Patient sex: M
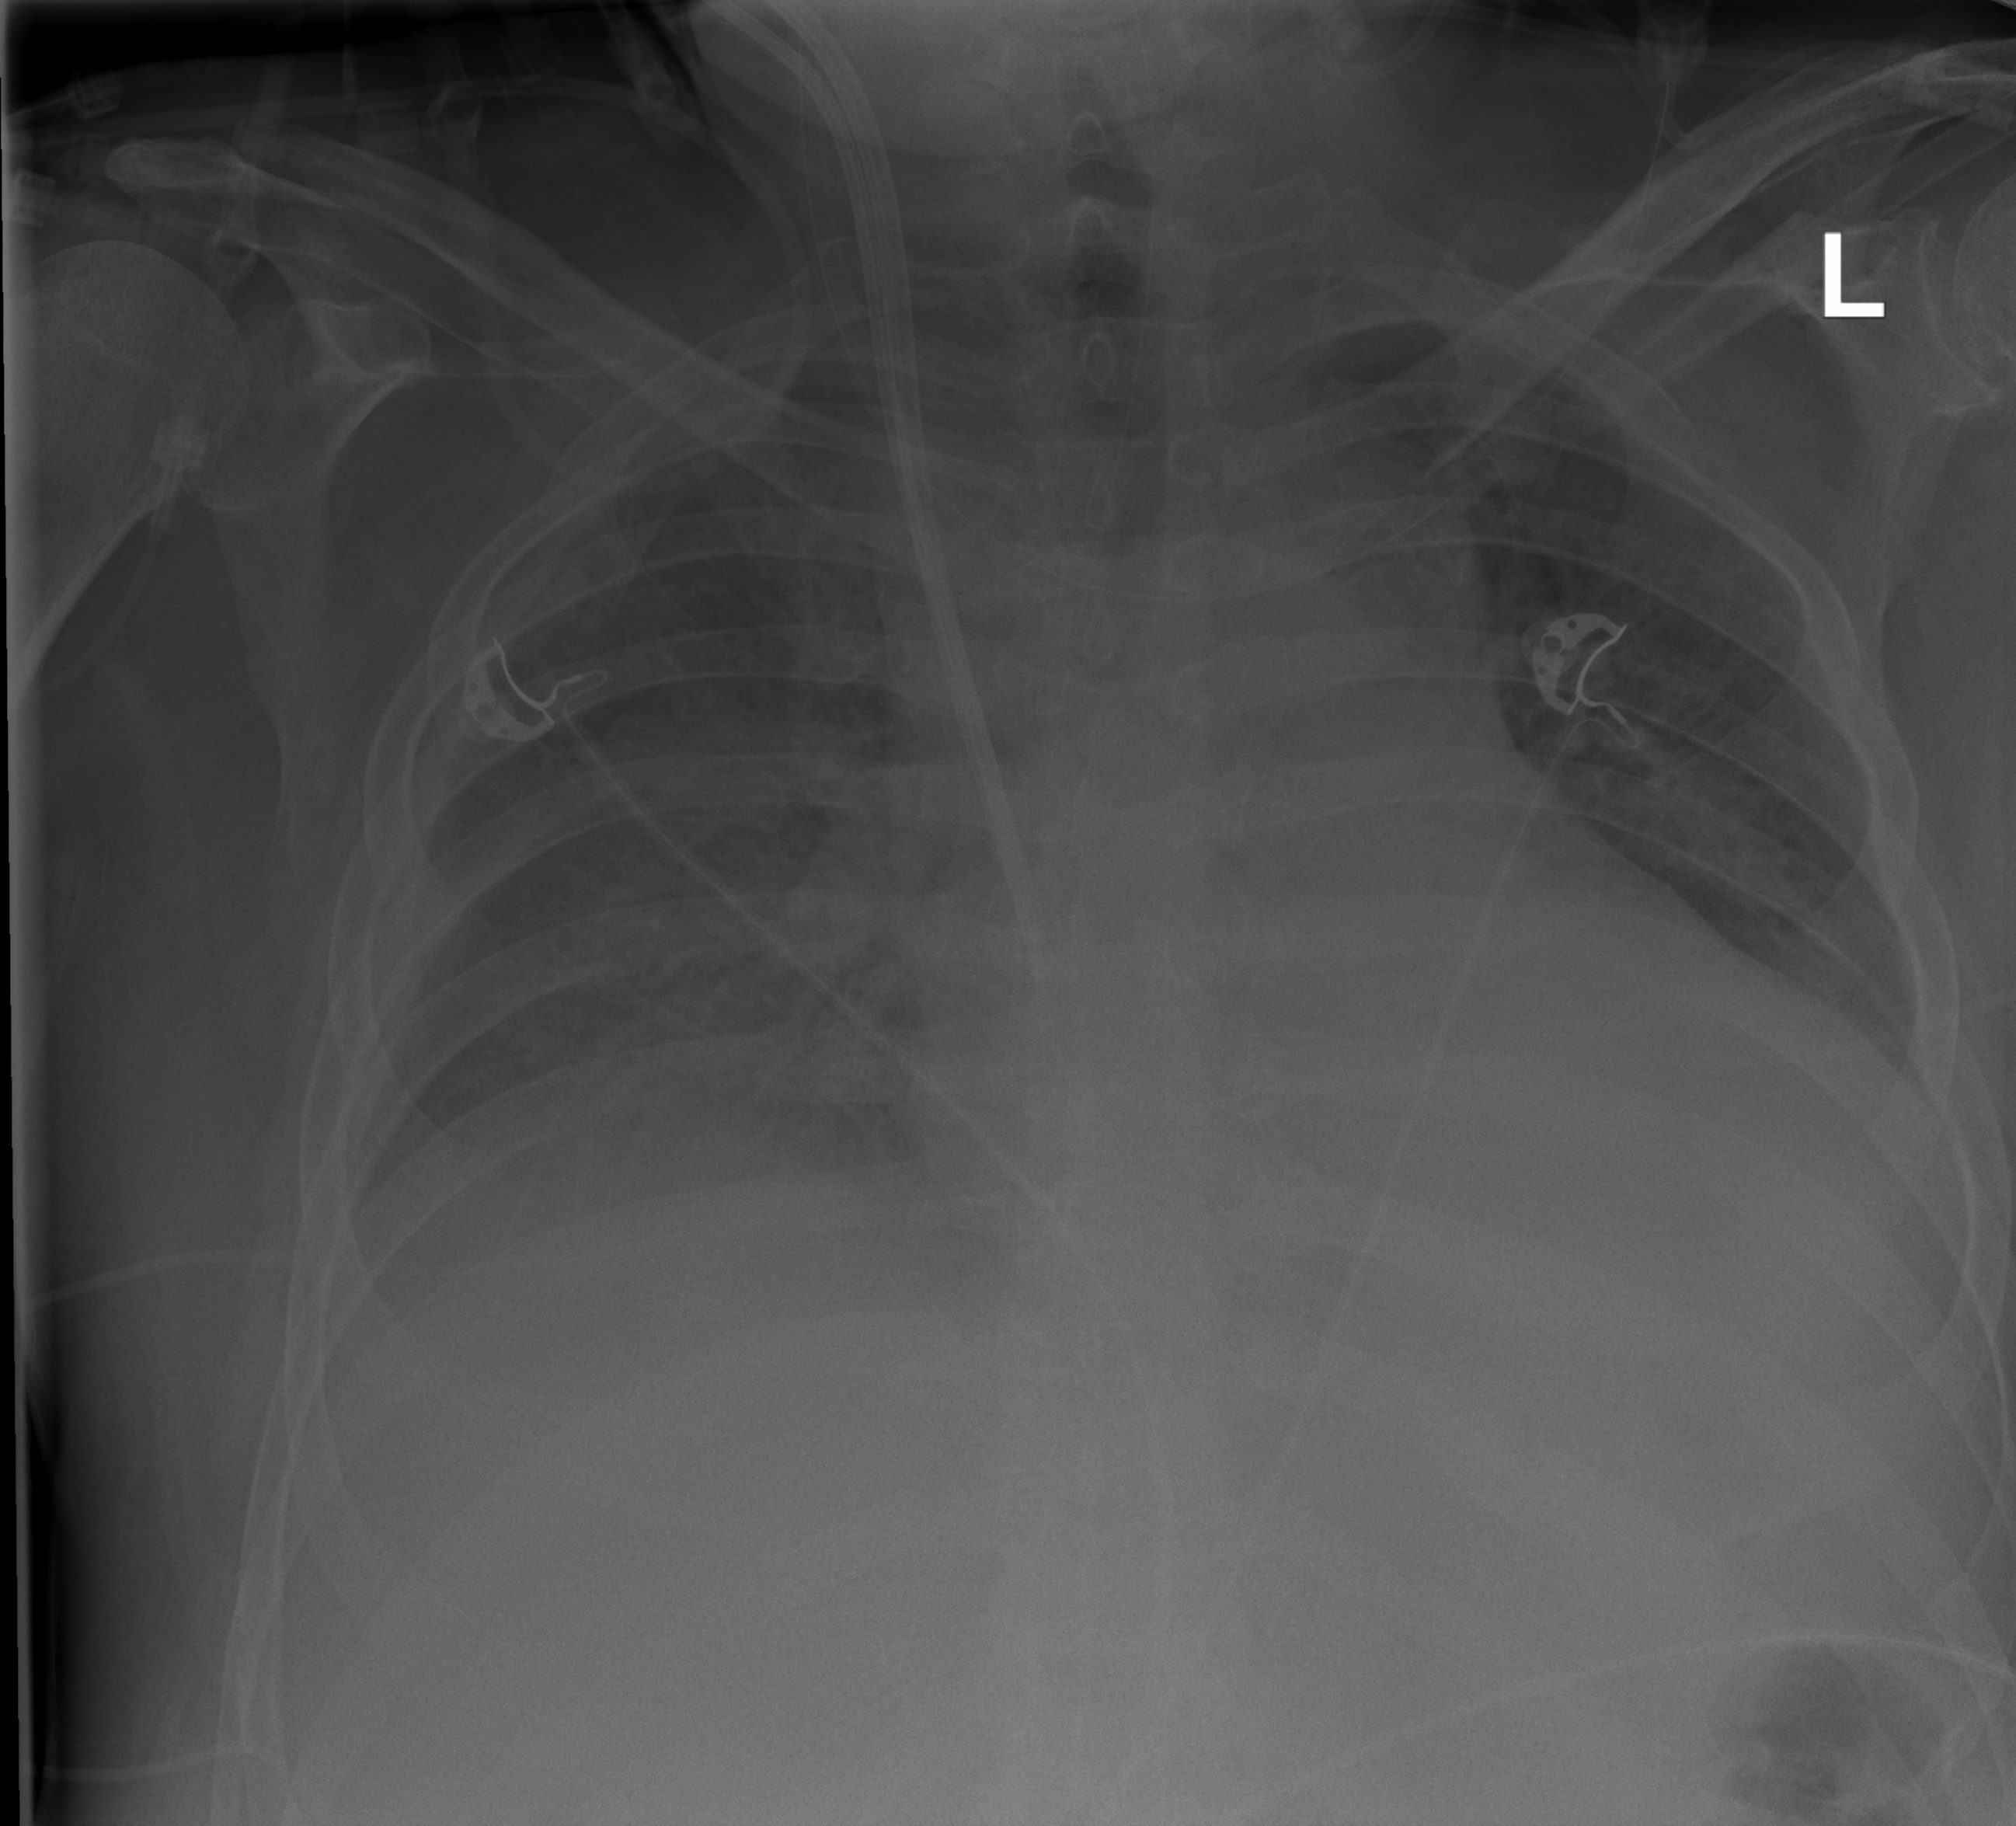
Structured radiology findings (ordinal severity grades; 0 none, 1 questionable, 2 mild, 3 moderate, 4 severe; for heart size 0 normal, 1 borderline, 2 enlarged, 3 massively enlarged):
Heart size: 2
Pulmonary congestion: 3
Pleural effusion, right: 3
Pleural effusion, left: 3
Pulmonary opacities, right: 2
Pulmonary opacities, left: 2
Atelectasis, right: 3
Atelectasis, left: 2